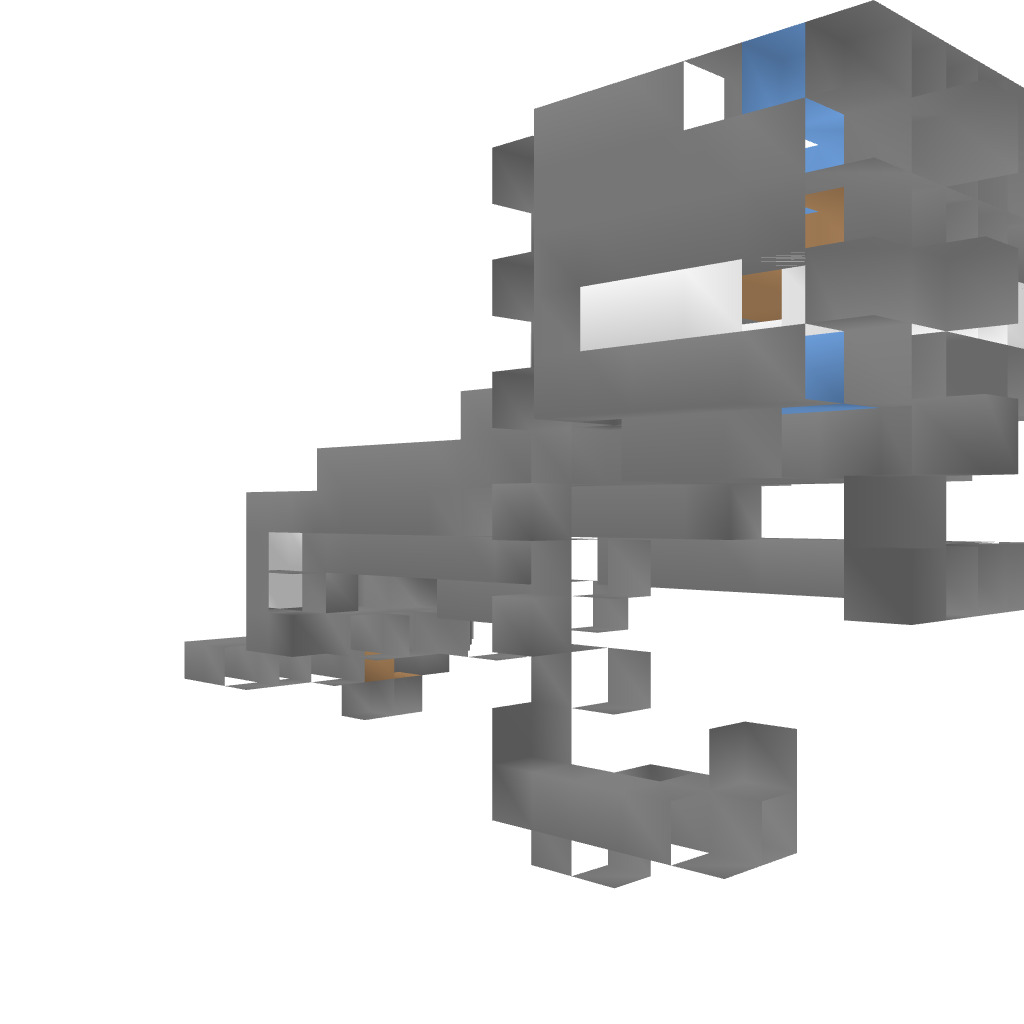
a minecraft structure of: Chicken Farm+Cooker bad low quality